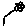
Label: flower